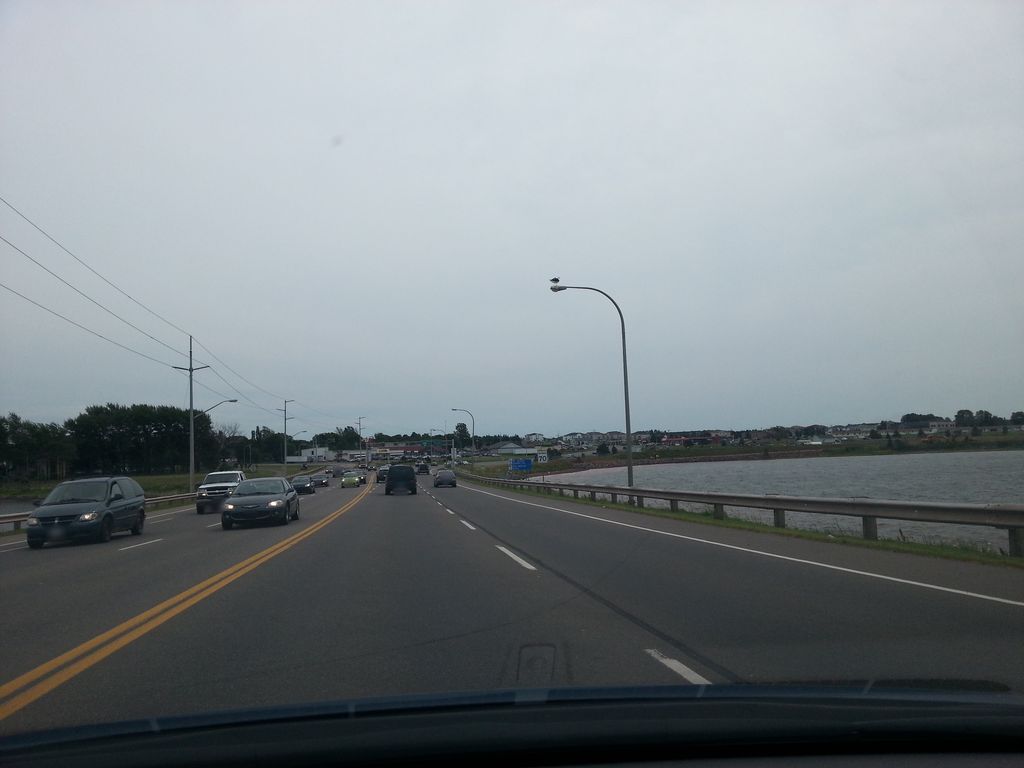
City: charlottetown